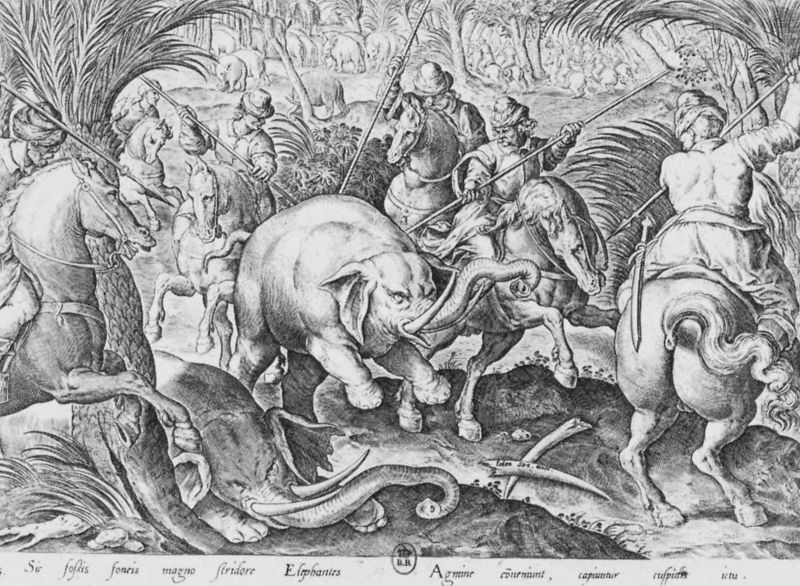
Titel: Die Elefantenjagd (Venationes ac pugnae)
Künstler: Johannes Stradanus
Institution: Paris, Bibliothèque Nationale
Schlagwörter: männer, zeichnung, tod, tot, pferd, pferde, reiter, hufe, schrift, palme, druck, schwarzweiß, jagd, jäger, lanzen, palmen, speere, turban, jagdt, elfenbein, elefant, elefanten, rüssel, dschungel, stosszähne, stosszahn, elefanden, elefantenherde